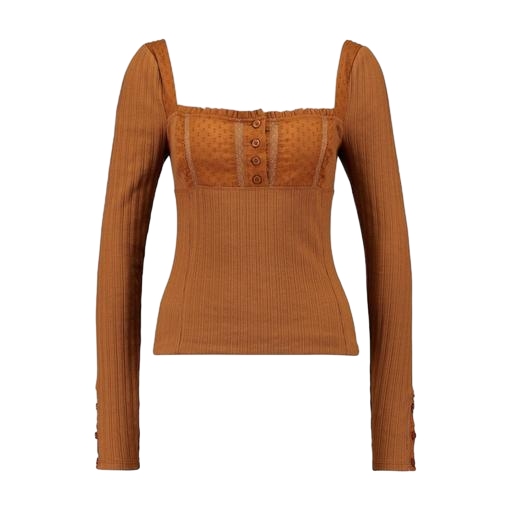
brown femme long-sleeve top, multicolor vero moda rust high neck blouse, brown women's ribbed long sleeve jersey t-shirt, white background